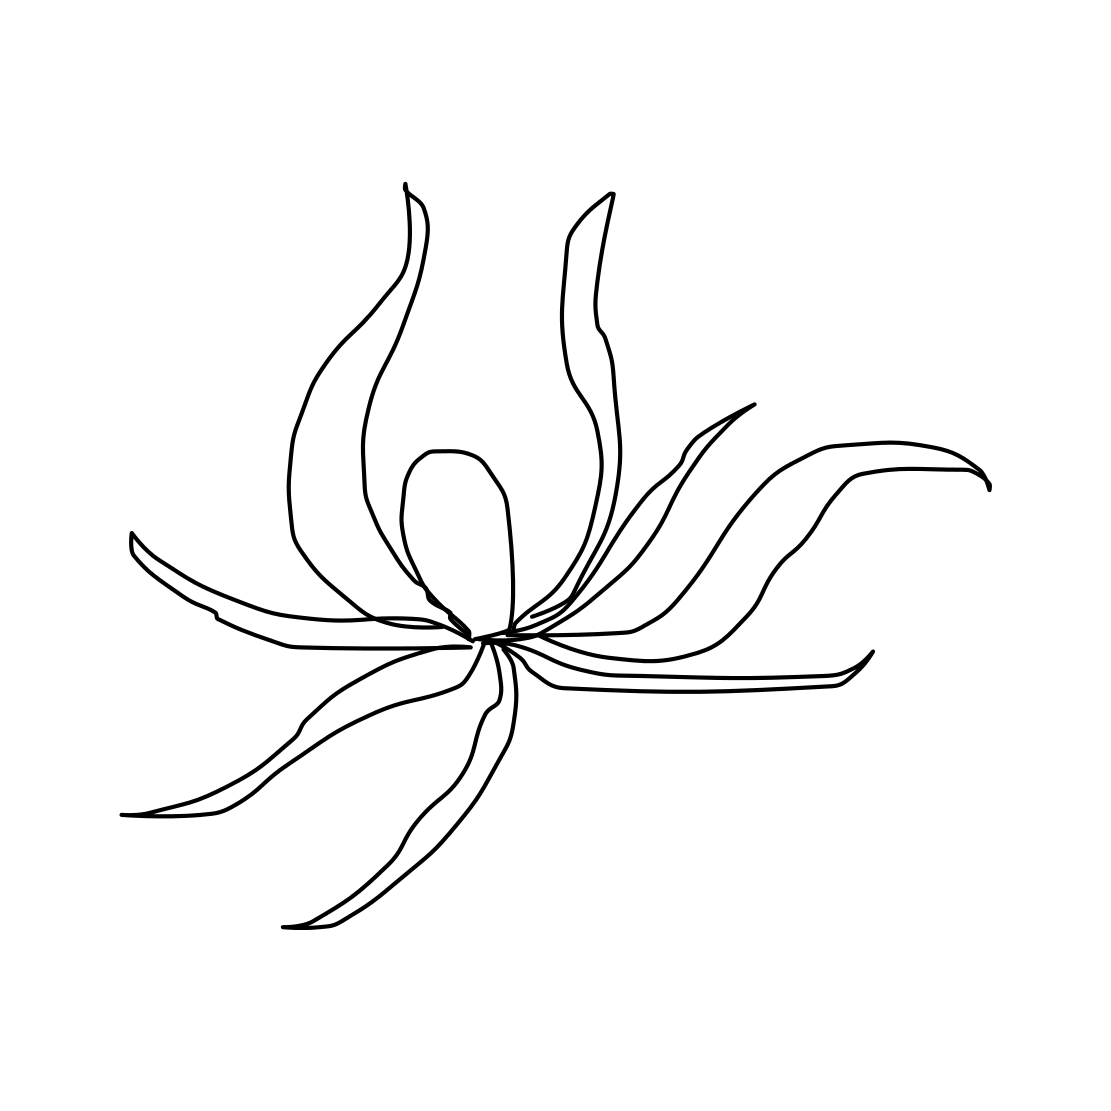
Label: octopus